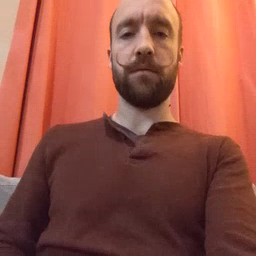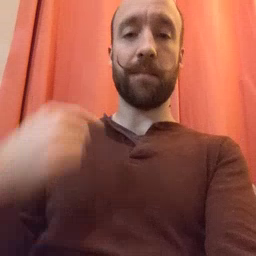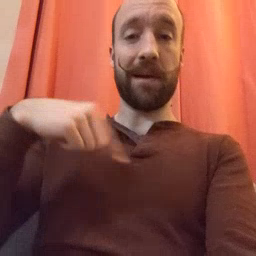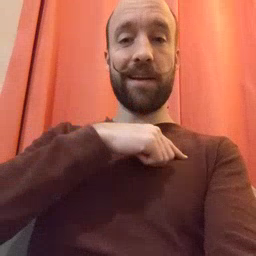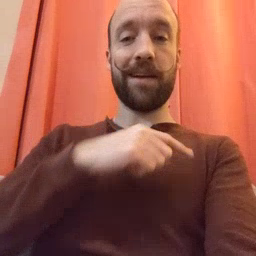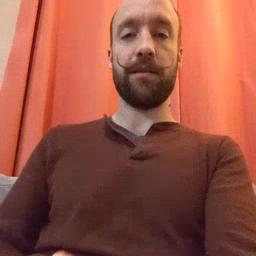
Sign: weus